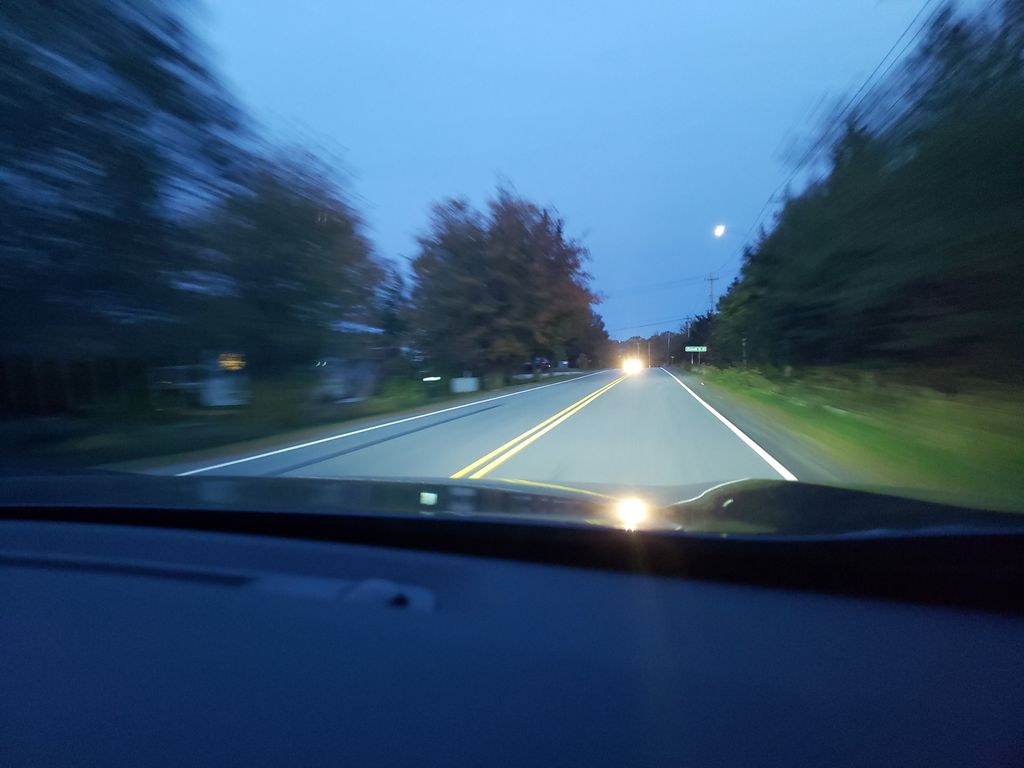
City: halifax